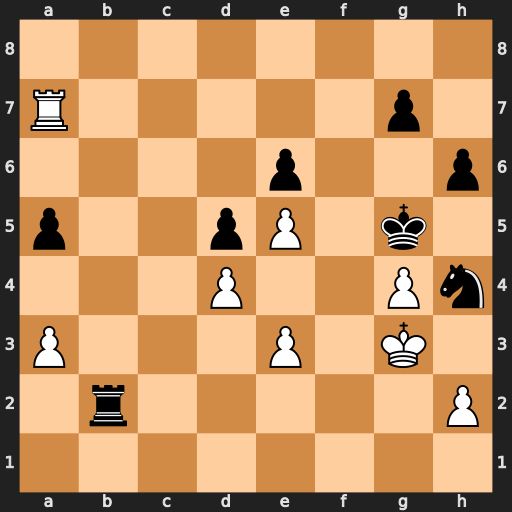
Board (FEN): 8/R5p1/4p2p/p2pP1k1/3P2Pn/P3P1K1/1r5P/8
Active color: w
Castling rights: -
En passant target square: -
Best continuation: Rxg7+ Ng6 h4#